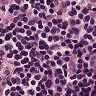
Metastatic tissue present: no